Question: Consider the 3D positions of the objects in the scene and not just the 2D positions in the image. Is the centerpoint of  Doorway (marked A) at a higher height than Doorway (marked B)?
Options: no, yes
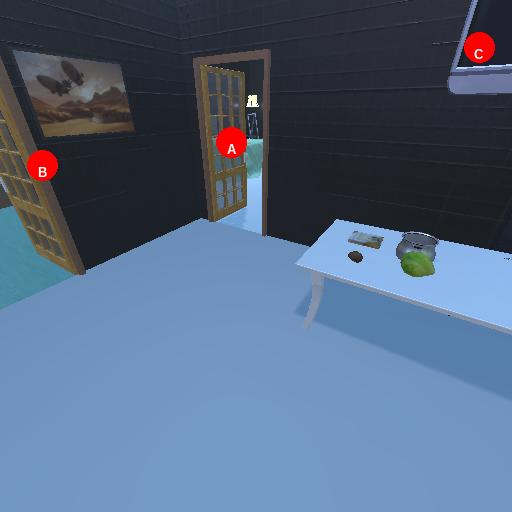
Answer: no